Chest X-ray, AP view. Patient: 30 years old, sex F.
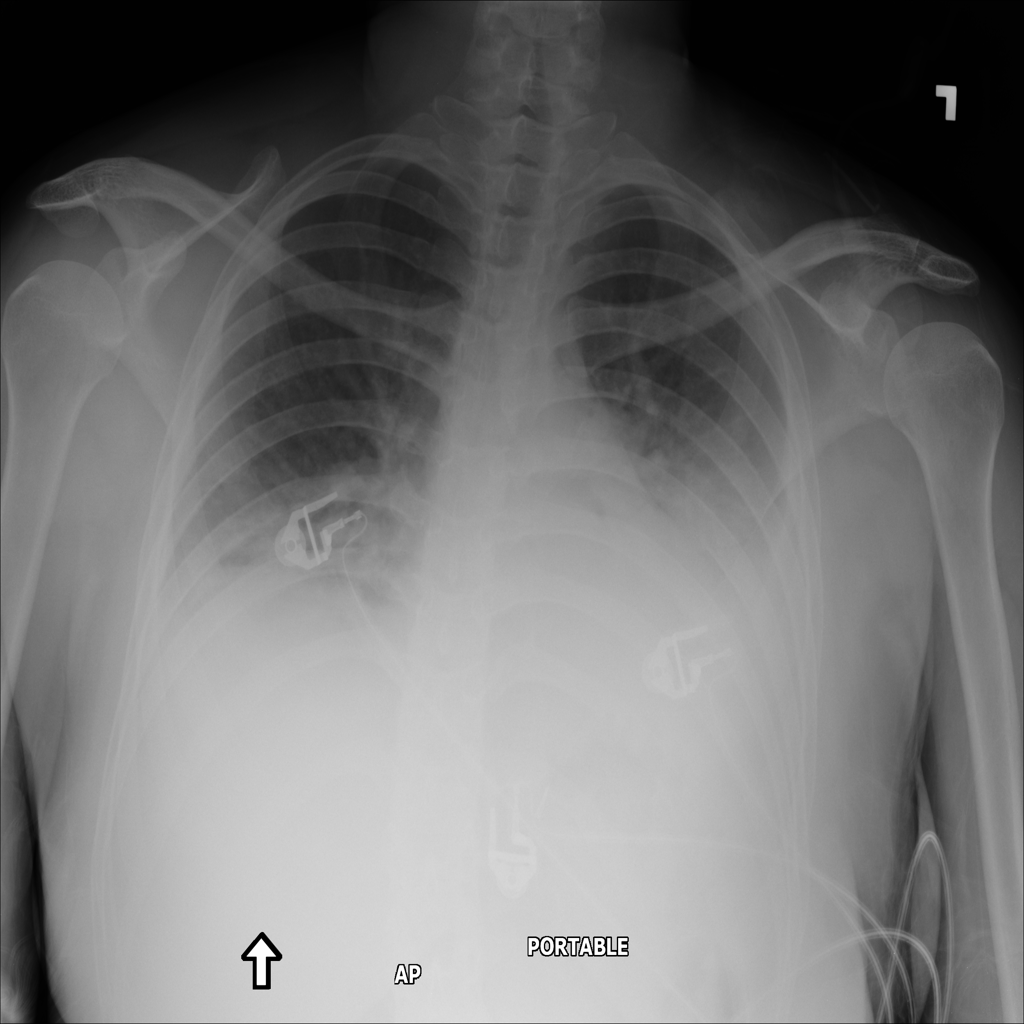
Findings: Atelectasis, Effusion, Pneumonia